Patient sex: F
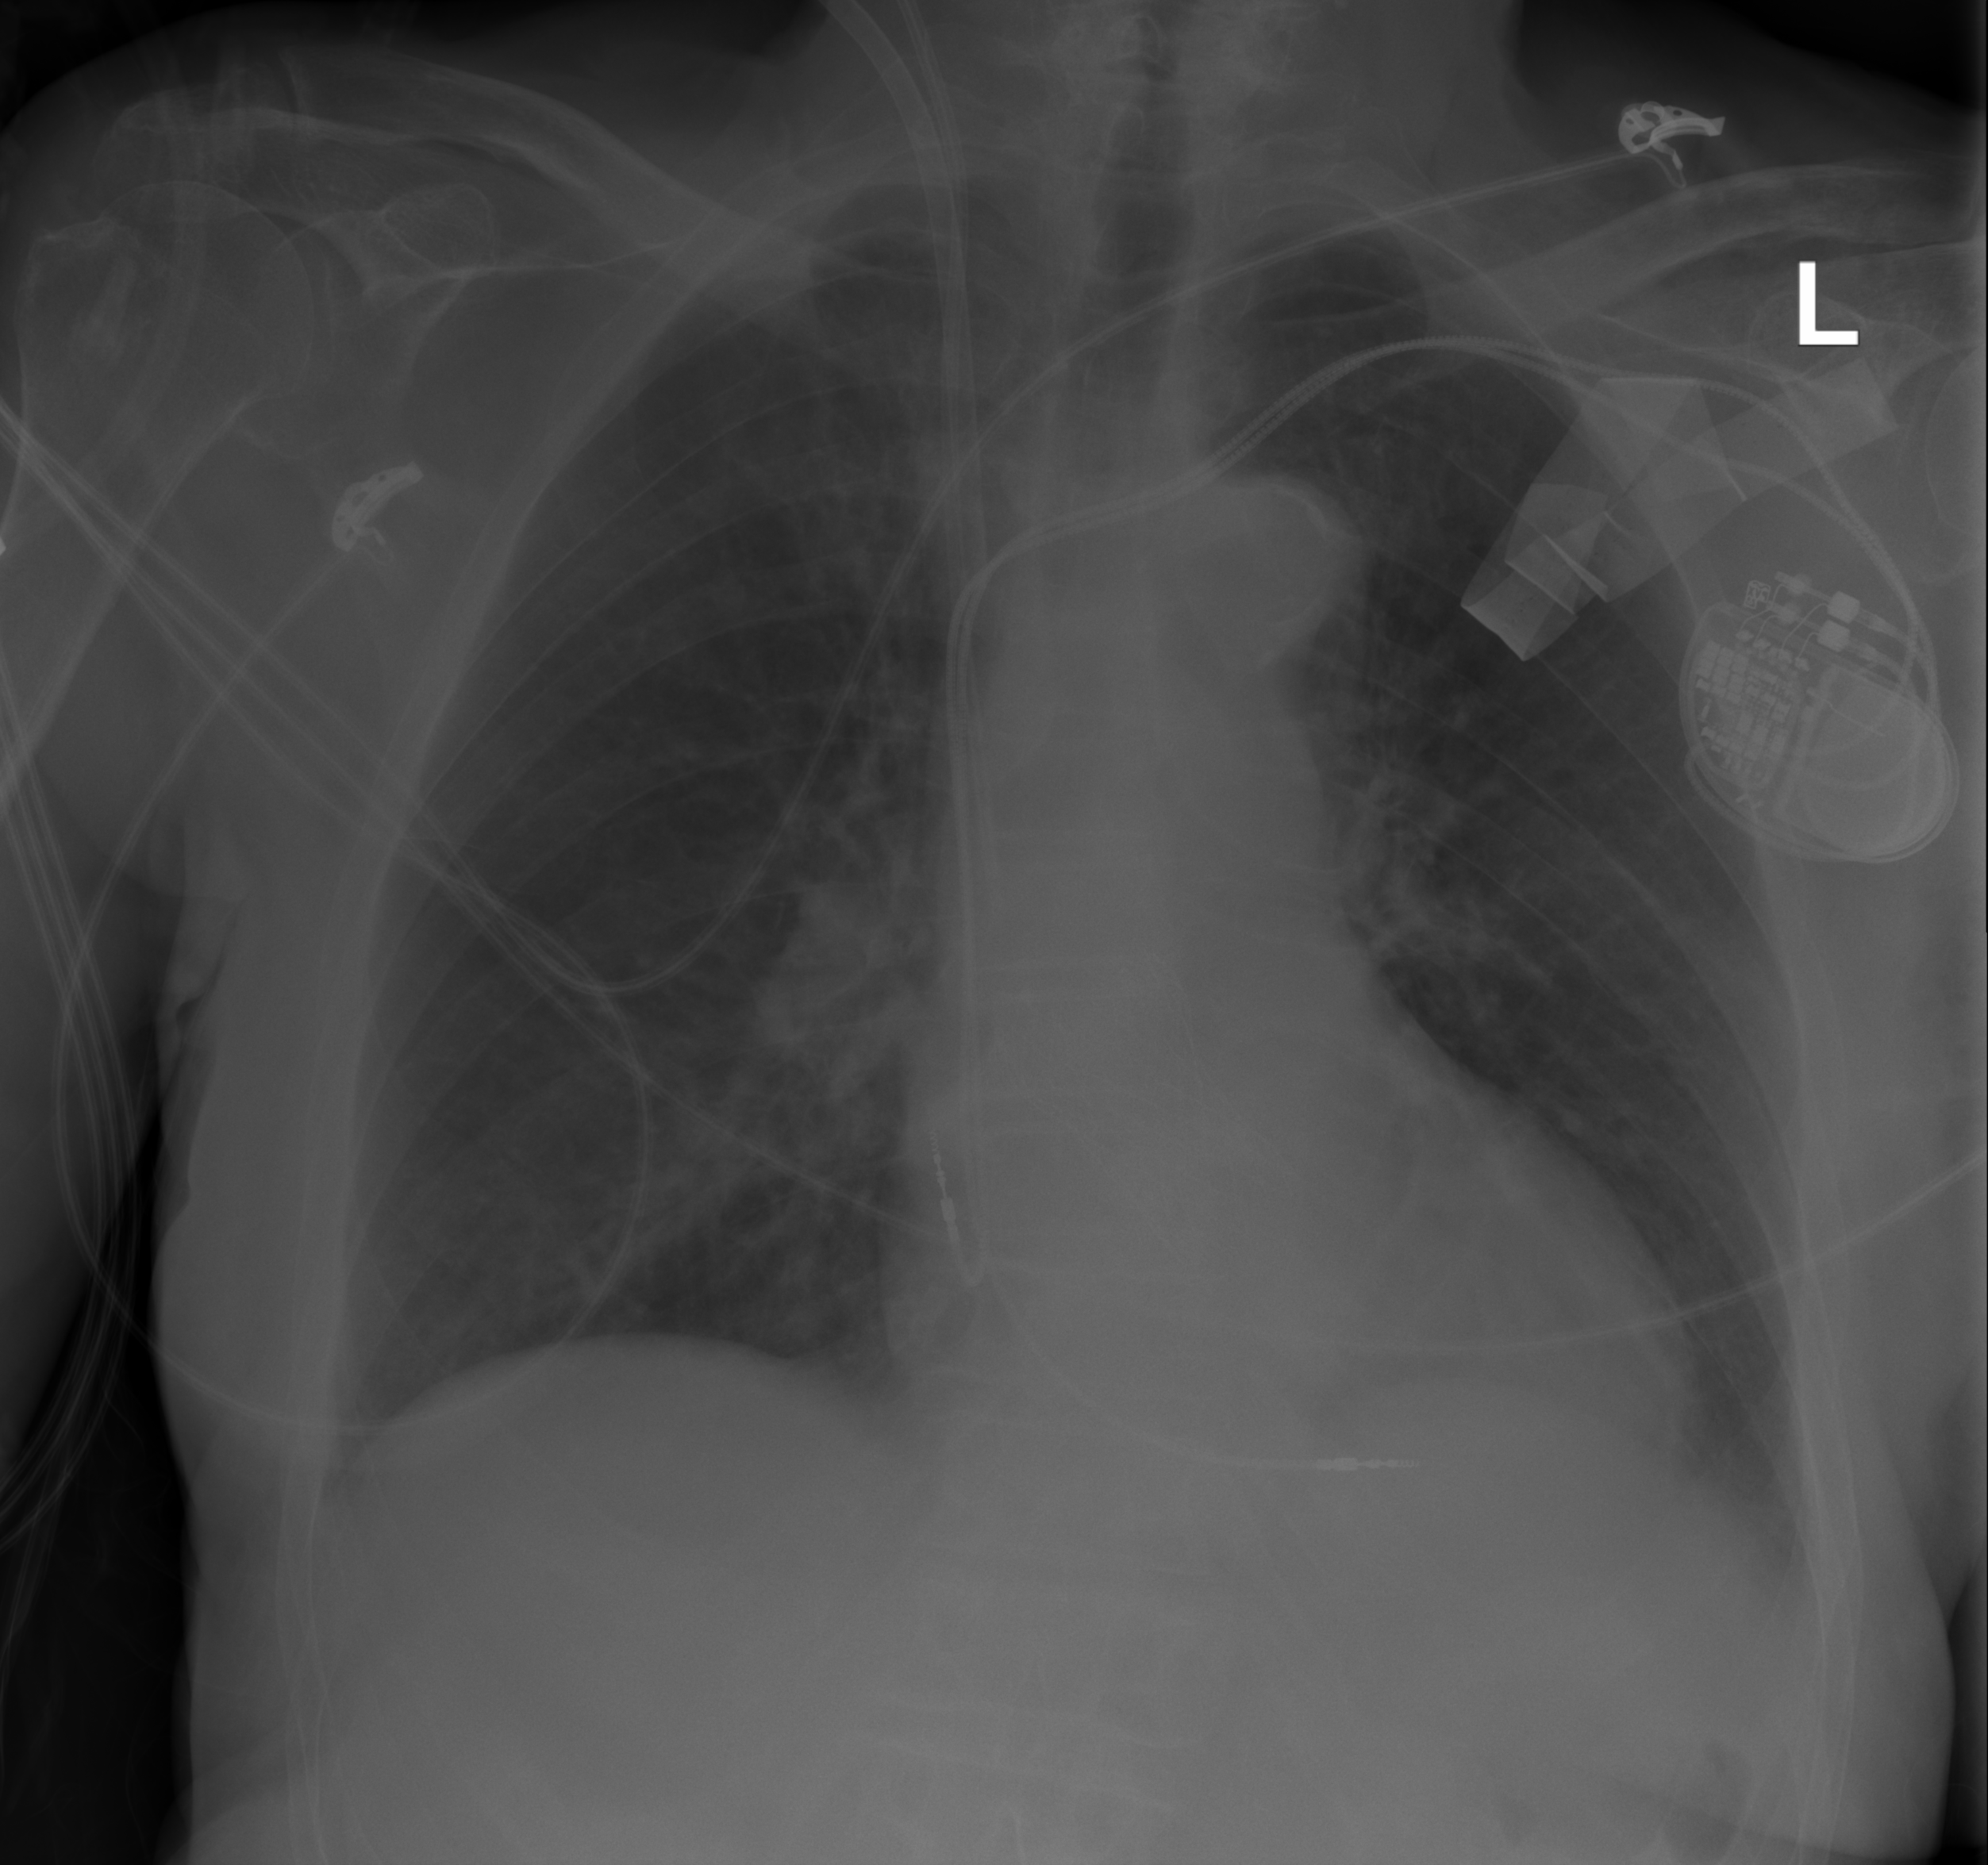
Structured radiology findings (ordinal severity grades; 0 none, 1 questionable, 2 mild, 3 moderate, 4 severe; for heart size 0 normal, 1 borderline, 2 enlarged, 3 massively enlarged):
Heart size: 0
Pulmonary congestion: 0
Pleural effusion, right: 0
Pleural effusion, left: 0
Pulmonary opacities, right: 1
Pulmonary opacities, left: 0
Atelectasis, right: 0
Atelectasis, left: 0